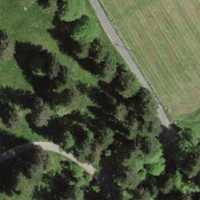
EUNIS habitat code: 41
Species observed at this site:
Fagus sylvatica
Sorbus aucuparia